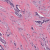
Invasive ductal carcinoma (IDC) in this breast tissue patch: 1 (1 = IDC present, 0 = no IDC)